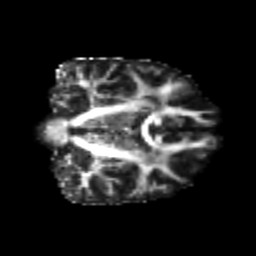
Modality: FA
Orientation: coronal
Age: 24
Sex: male
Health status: healthy
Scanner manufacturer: philips
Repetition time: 7.386 s
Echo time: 0.08599 s